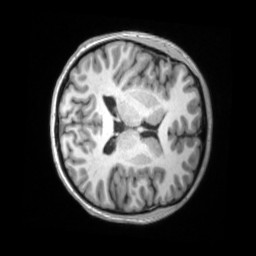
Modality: T1w
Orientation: axial
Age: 26
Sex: female
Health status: ill
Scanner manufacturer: siemens
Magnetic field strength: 3 T
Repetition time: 2.2 s
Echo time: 0.00157 s